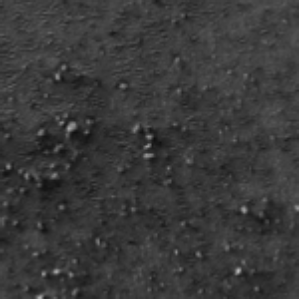
Label: frost